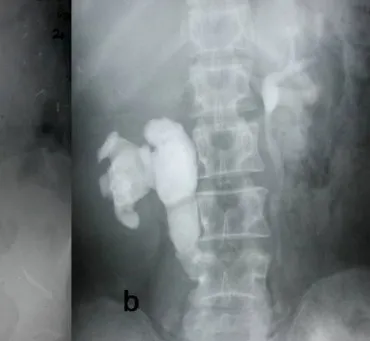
A) Plain x-ray KUB revealing a large right staghorn calculus extending in the upper ureter.
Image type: radiology (x_ray)